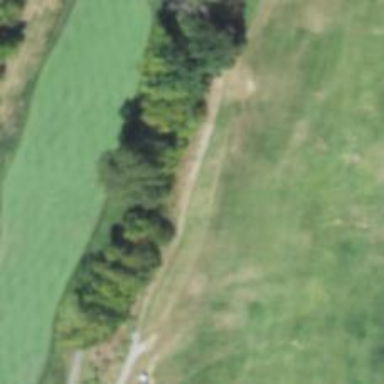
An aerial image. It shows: Path for both road and golf.